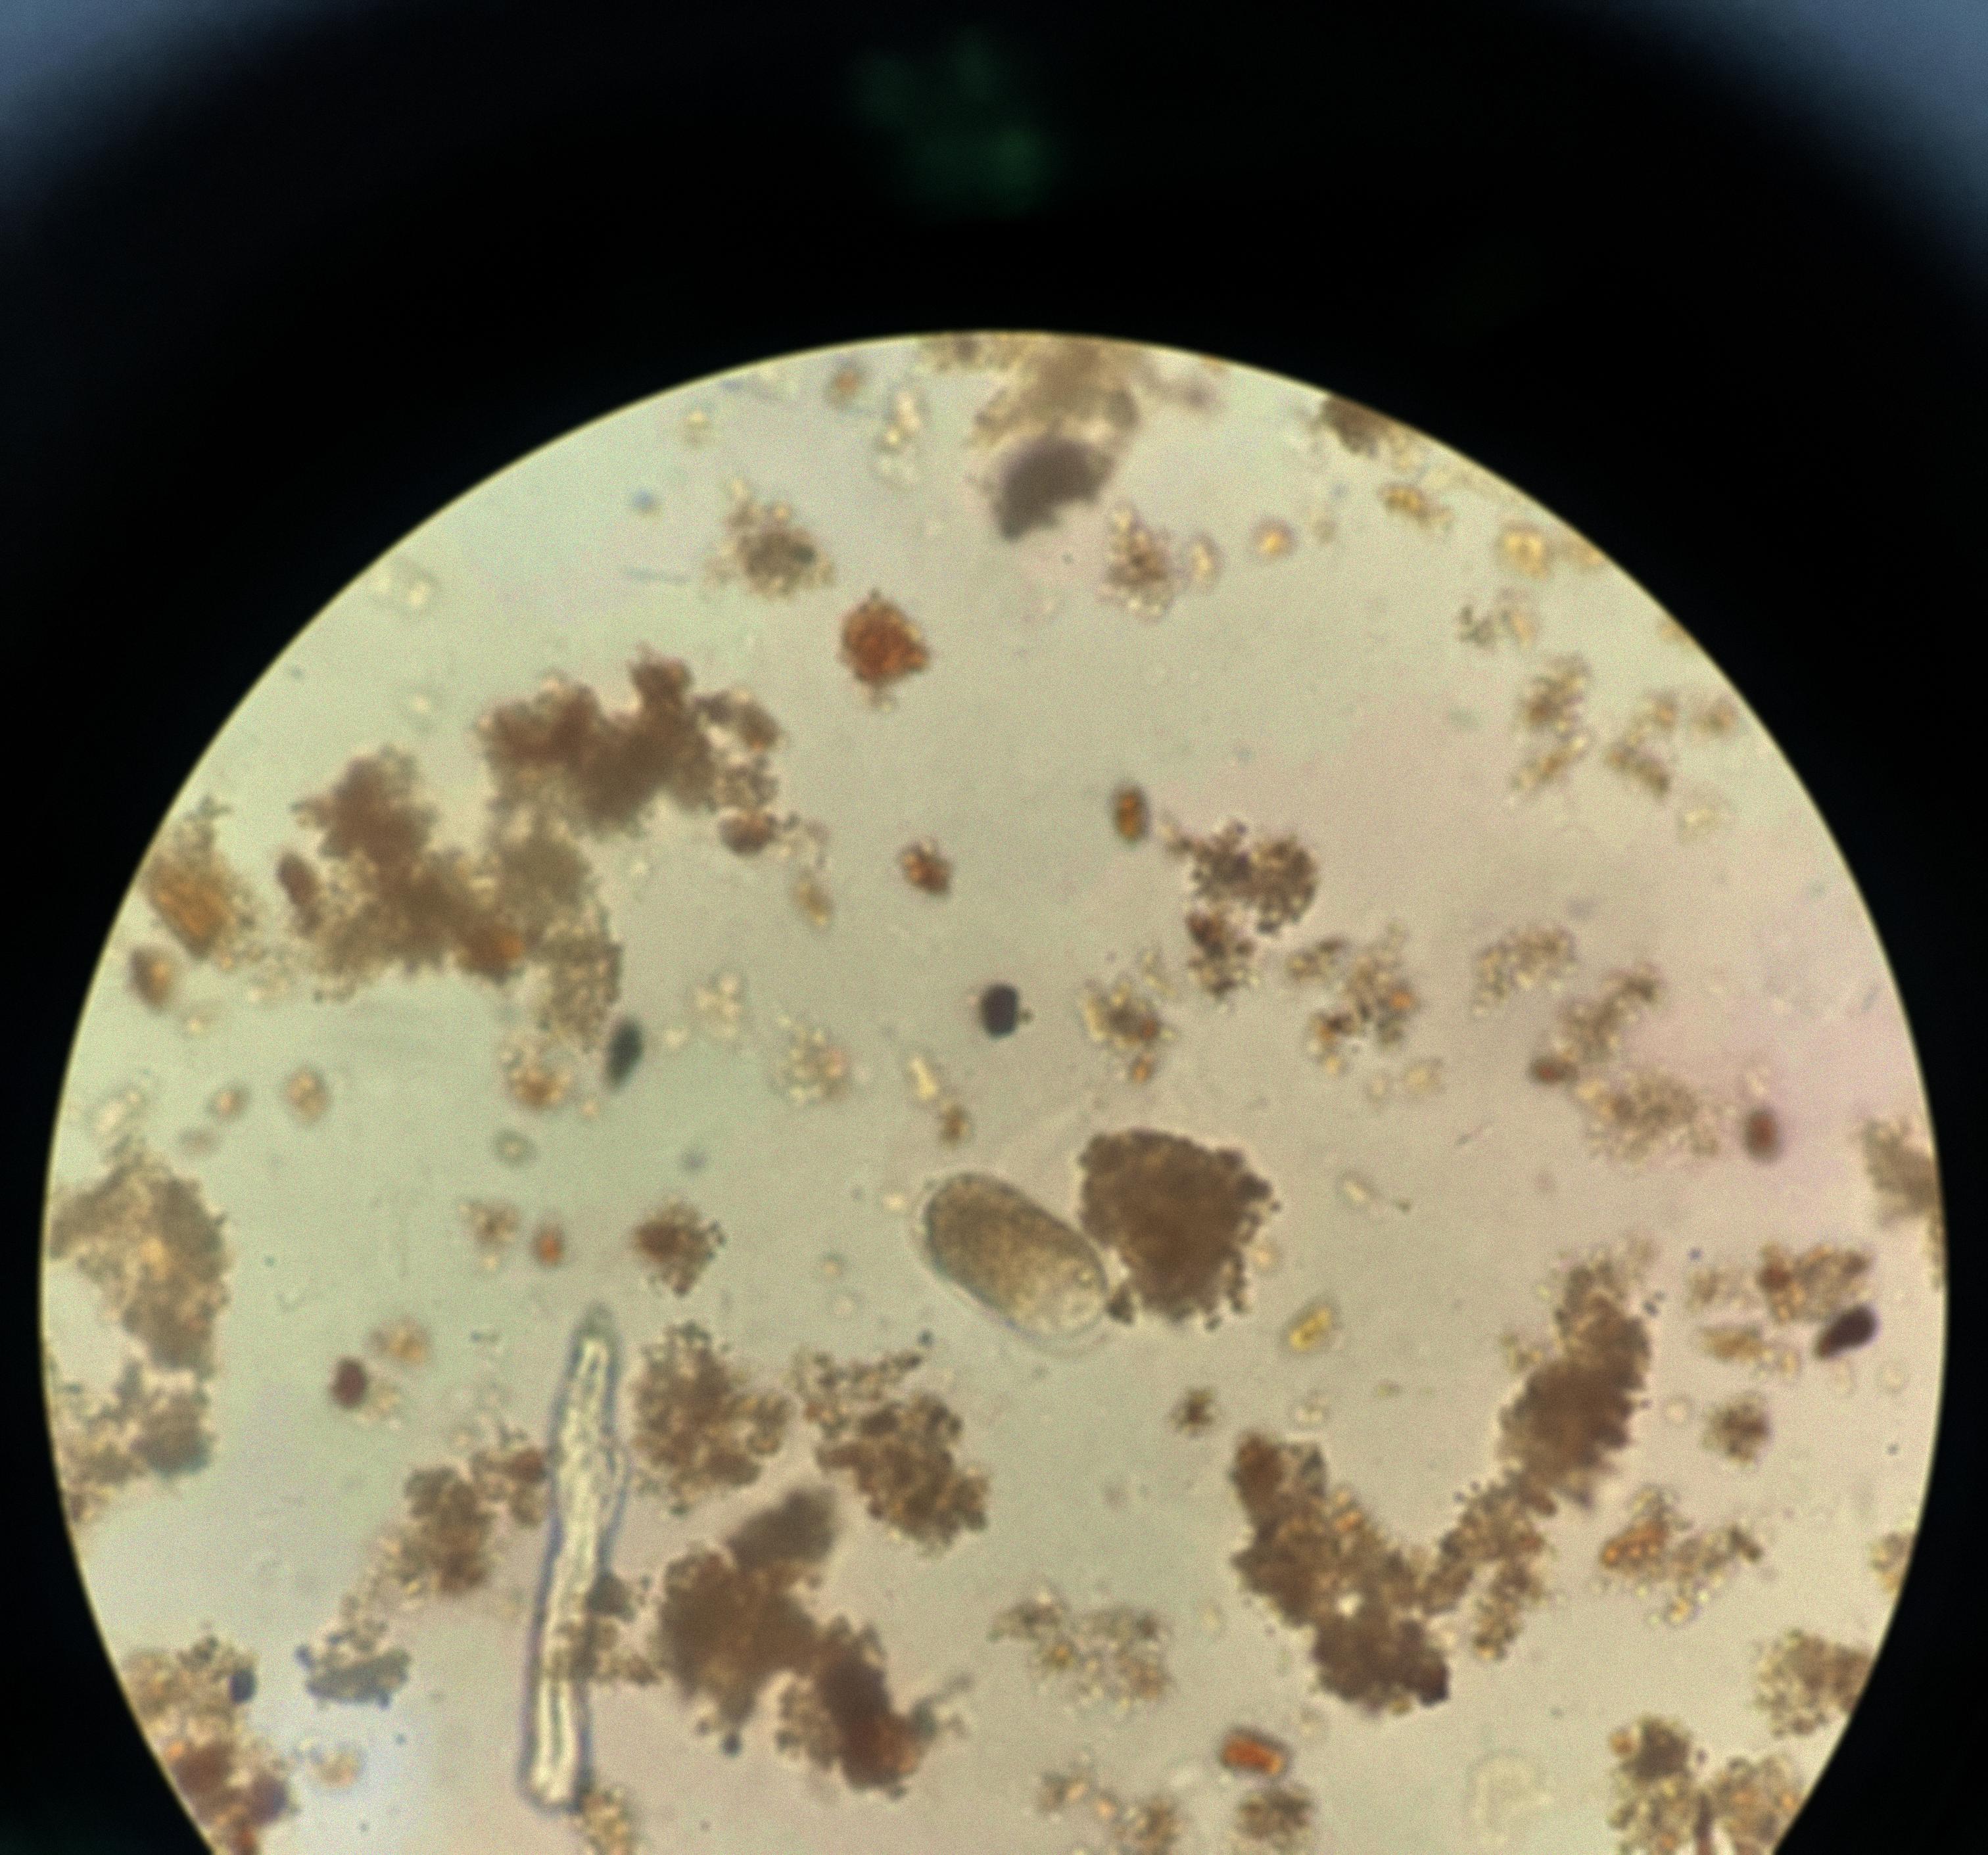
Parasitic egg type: Hookworm egg